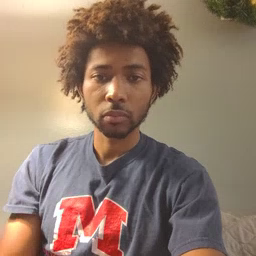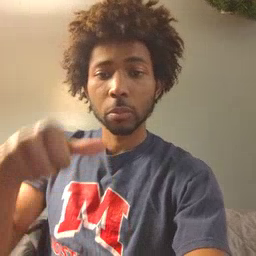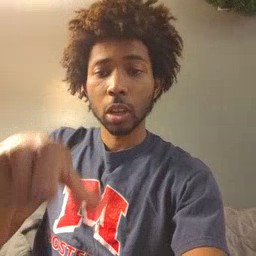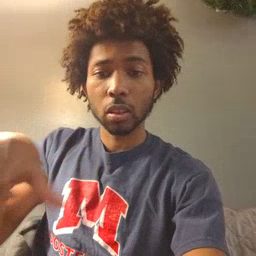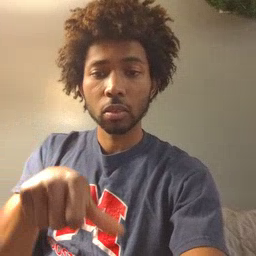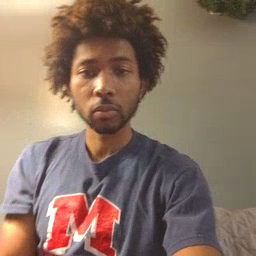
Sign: puzzle